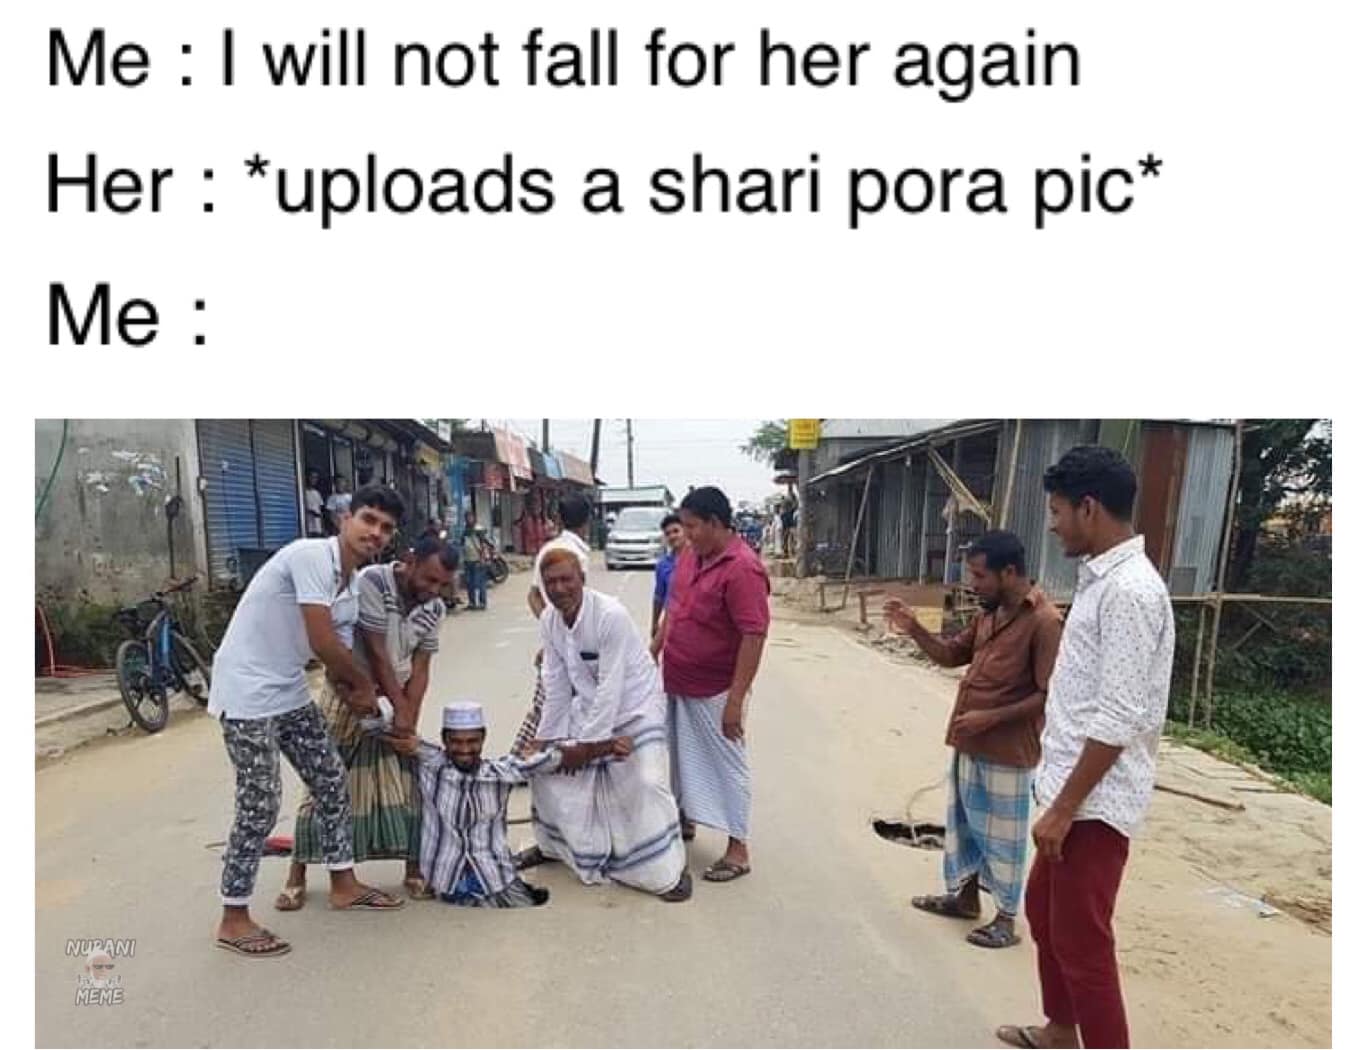
Caption: Me : I will not fall for her again   Her : * uploads a shari pora pic*   Me :
Label: non-hate